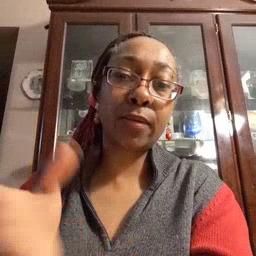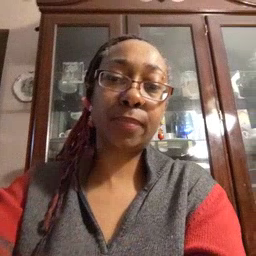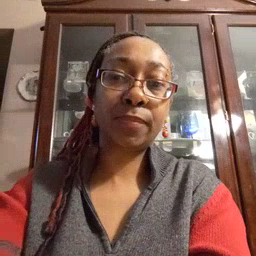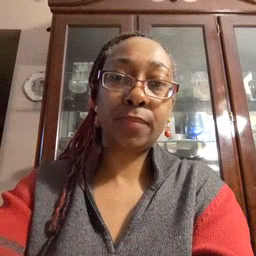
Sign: thankyou